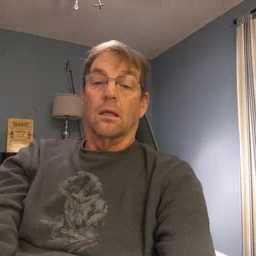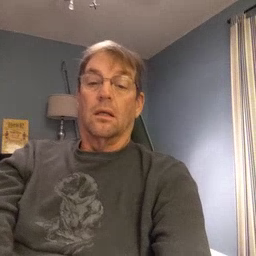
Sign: first